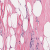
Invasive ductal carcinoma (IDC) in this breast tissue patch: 1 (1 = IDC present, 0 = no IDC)